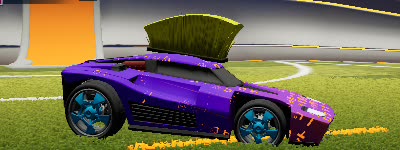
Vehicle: breakout